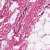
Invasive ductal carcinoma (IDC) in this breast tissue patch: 0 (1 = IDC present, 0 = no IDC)